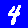
Digit: 4